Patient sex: M
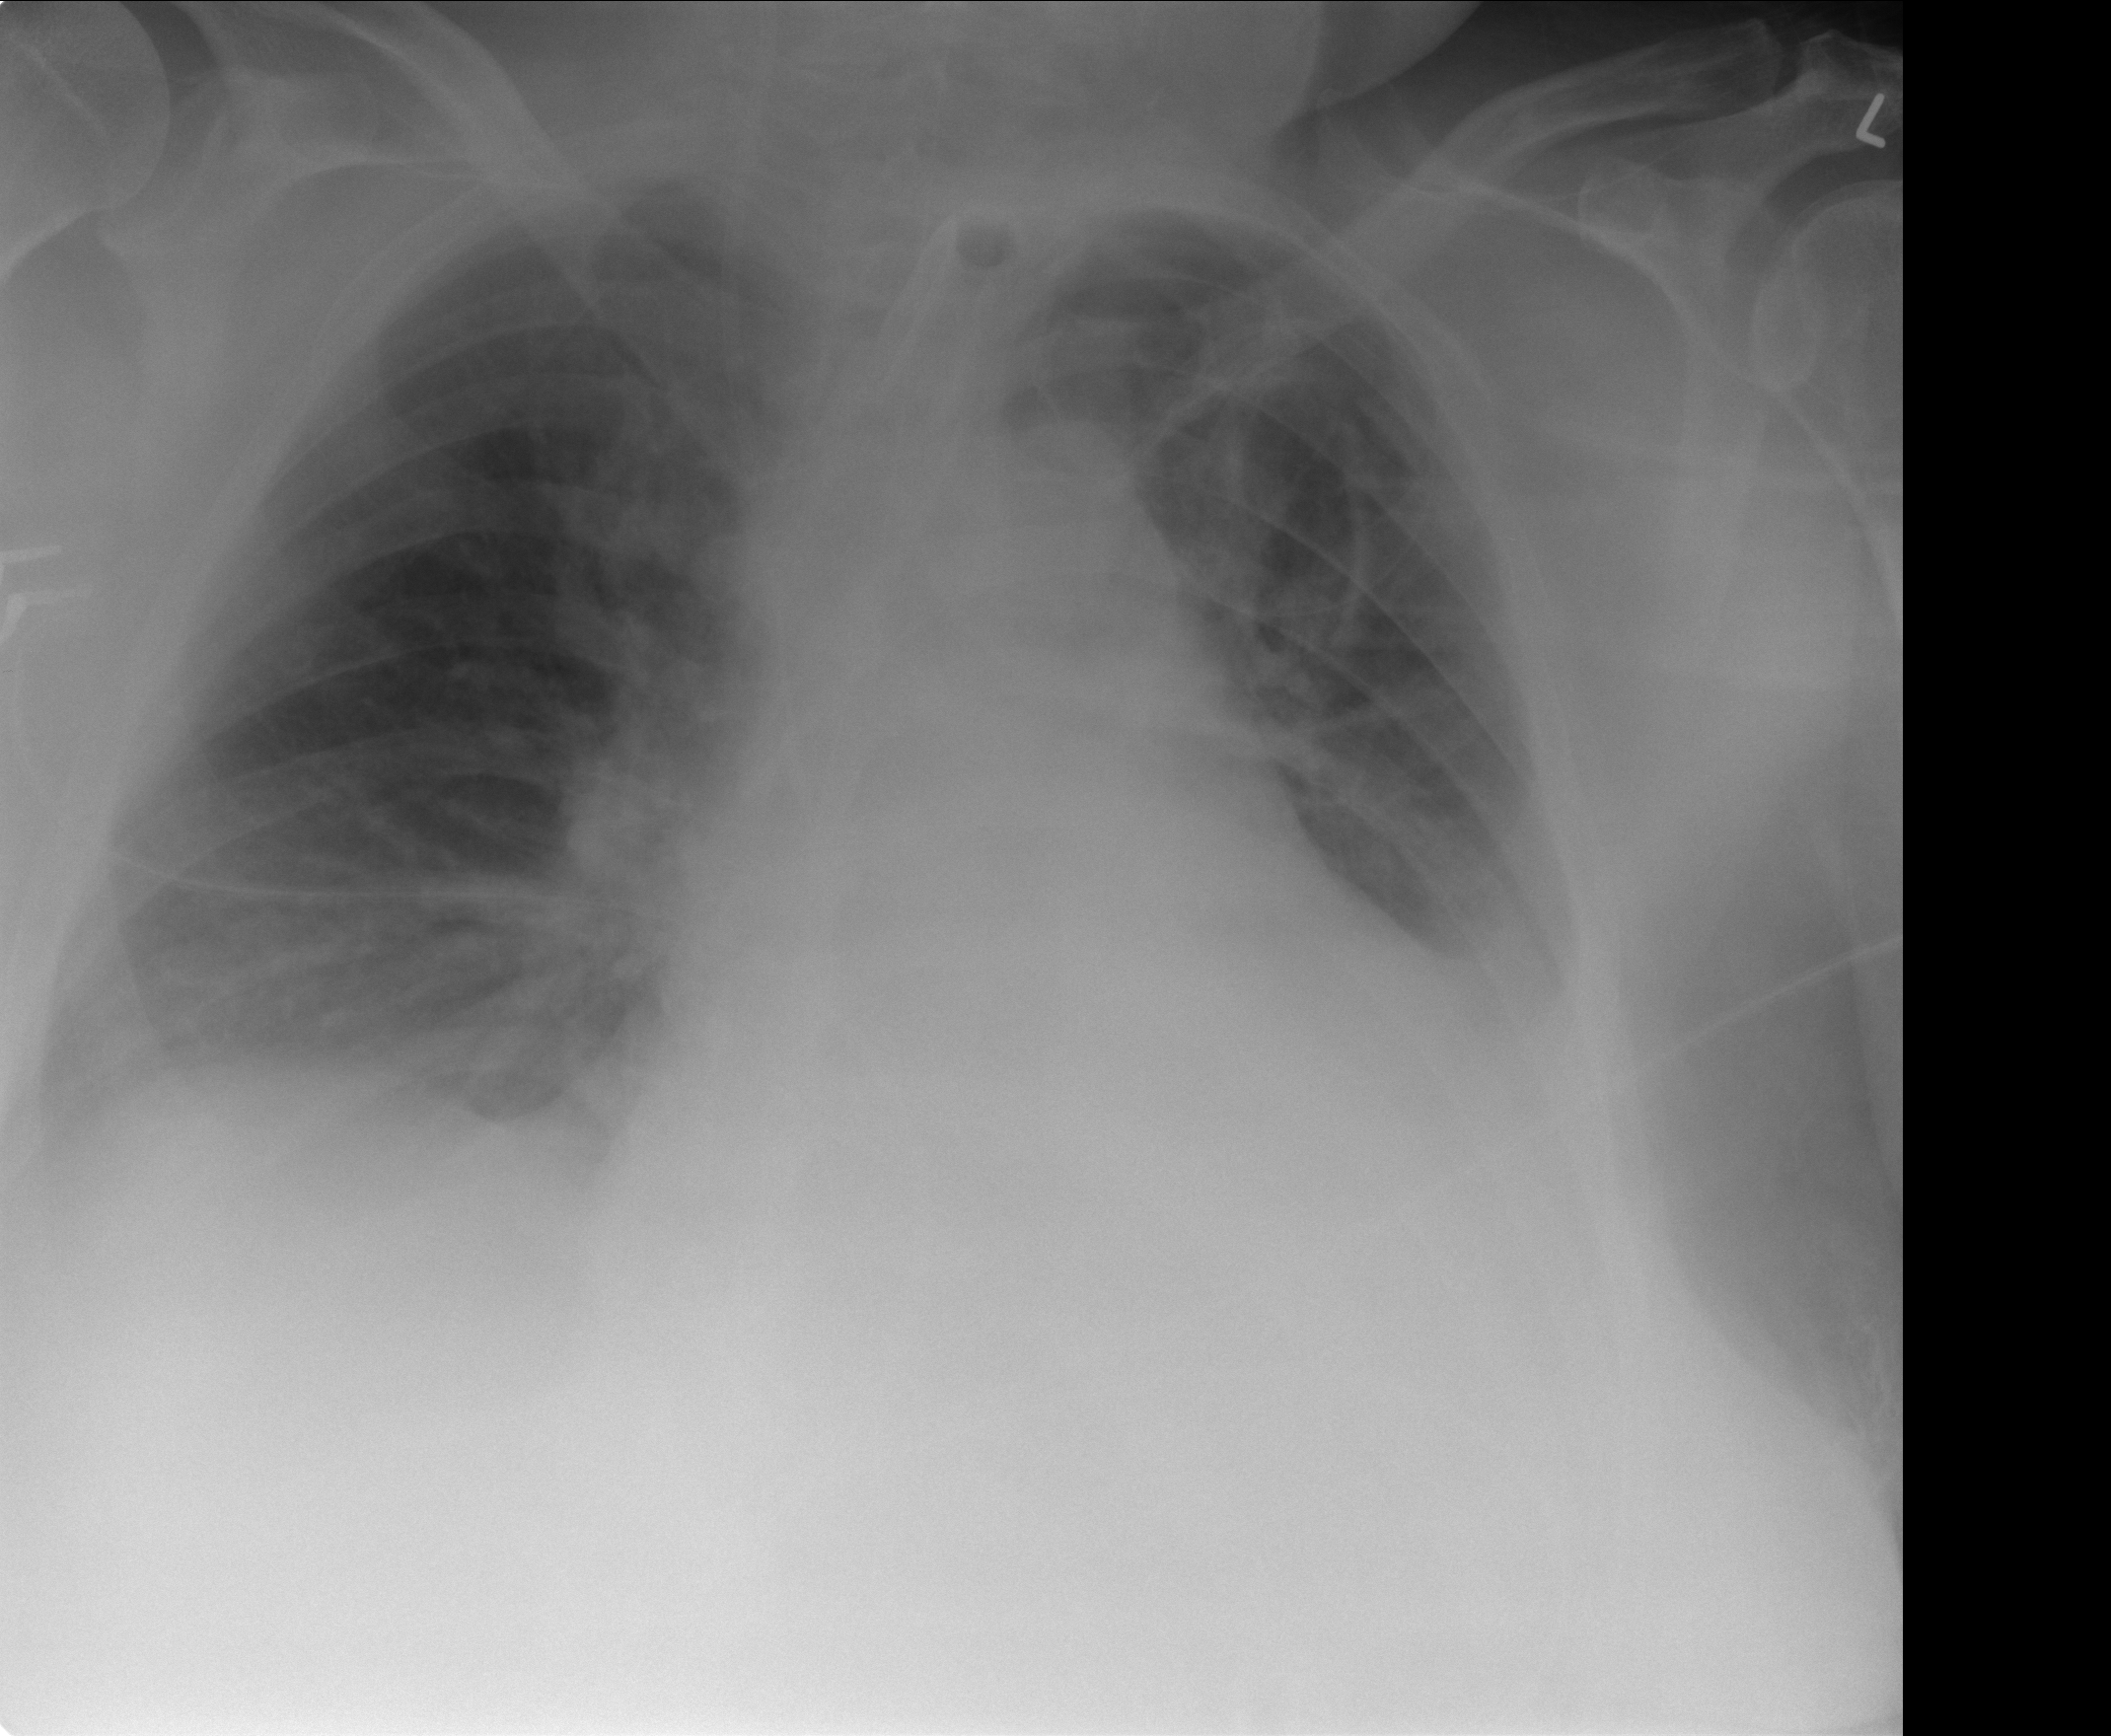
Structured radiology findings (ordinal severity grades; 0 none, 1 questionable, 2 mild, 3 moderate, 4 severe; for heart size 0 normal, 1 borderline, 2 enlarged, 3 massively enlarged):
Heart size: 2
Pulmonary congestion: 2
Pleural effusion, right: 2
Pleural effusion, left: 2
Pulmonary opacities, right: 2
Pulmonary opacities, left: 0
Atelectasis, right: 2
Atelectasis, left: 2